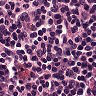
Metastatic tissue present: no